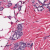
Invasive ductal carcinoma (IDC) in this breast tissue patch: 1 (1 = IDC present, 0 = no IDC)